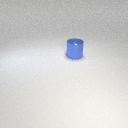
large blue metal cylinder